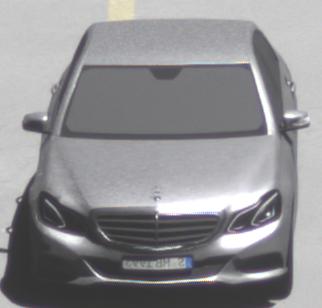
Make: Mercedes-Benz
Model: E 200
Detailed model: E-Class (212) Limousine
Model produced from: 2013/04
Model produced until: 2015/10
Doors: 4
Color: white
Road condition: dry road
Daytime: midday
Contrast: high contrast